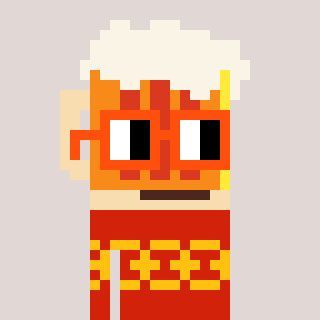
a pixel art character with square orange glasses, a beer-shaped head and a red-colored body on a warm background